Chest X-ray. View position: PA
Patient age: 64
Patient sex: F
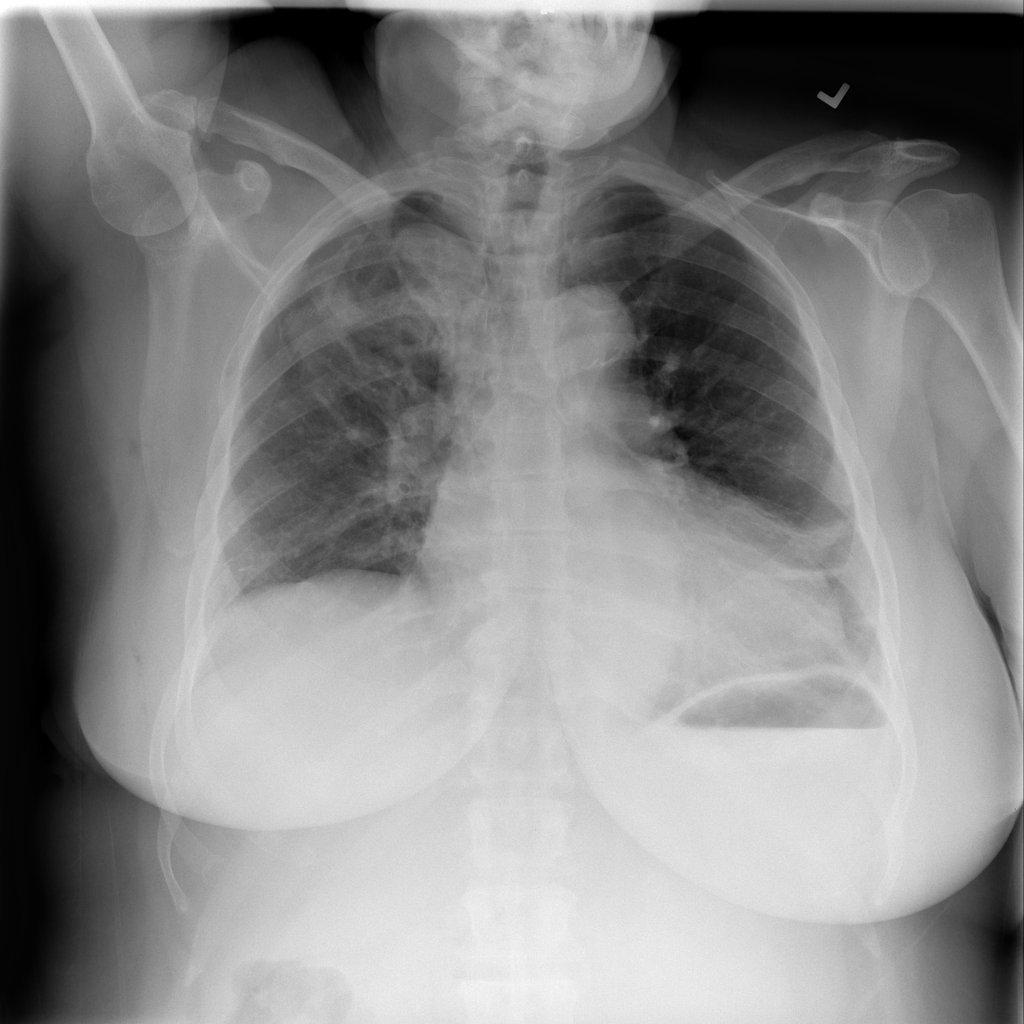
Finding: Pneumothorax